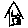
Label: house